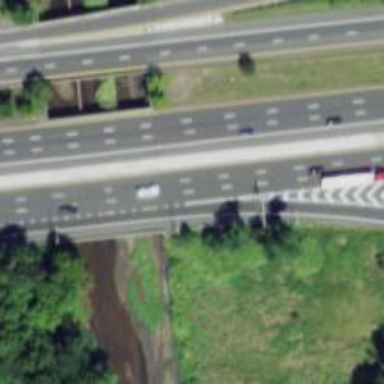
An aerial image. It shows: Motorway junction.